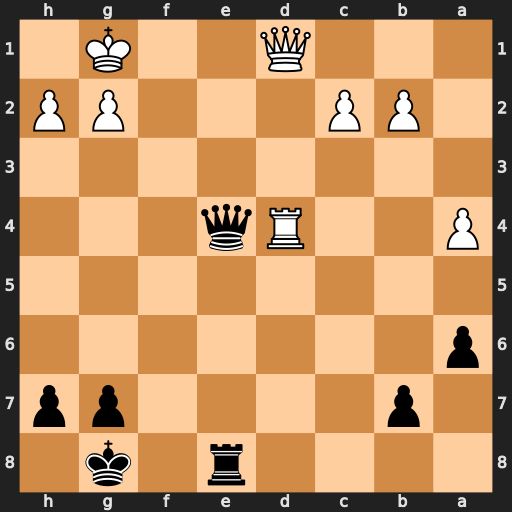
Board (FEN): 4r1k1/1p4pp/p7/8/P2Rq3/8/1PP3PP/3Q2K1
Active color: b
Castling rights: -
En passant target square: -
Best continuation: Qe3+ Kf1 Rf8+